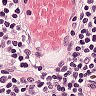
Metastatic tissue present: no